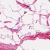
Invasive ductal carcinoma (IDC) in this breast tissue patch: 0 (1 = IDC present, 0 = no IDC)